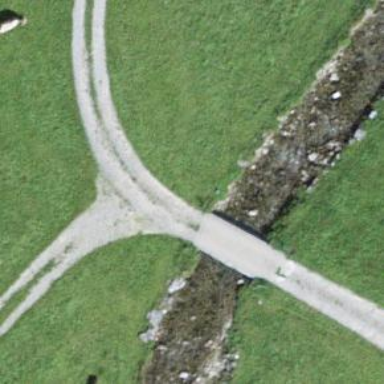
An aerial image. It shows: Track on concrete bridge with grade1 track type.